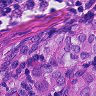
Metastatic tissue present: yes